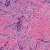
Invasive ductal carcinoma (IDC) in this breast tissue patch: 0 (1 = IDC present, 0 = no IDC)